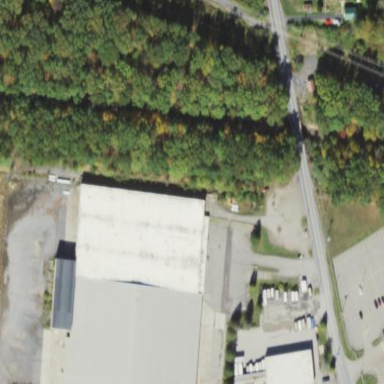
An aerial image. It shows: Warehouse.